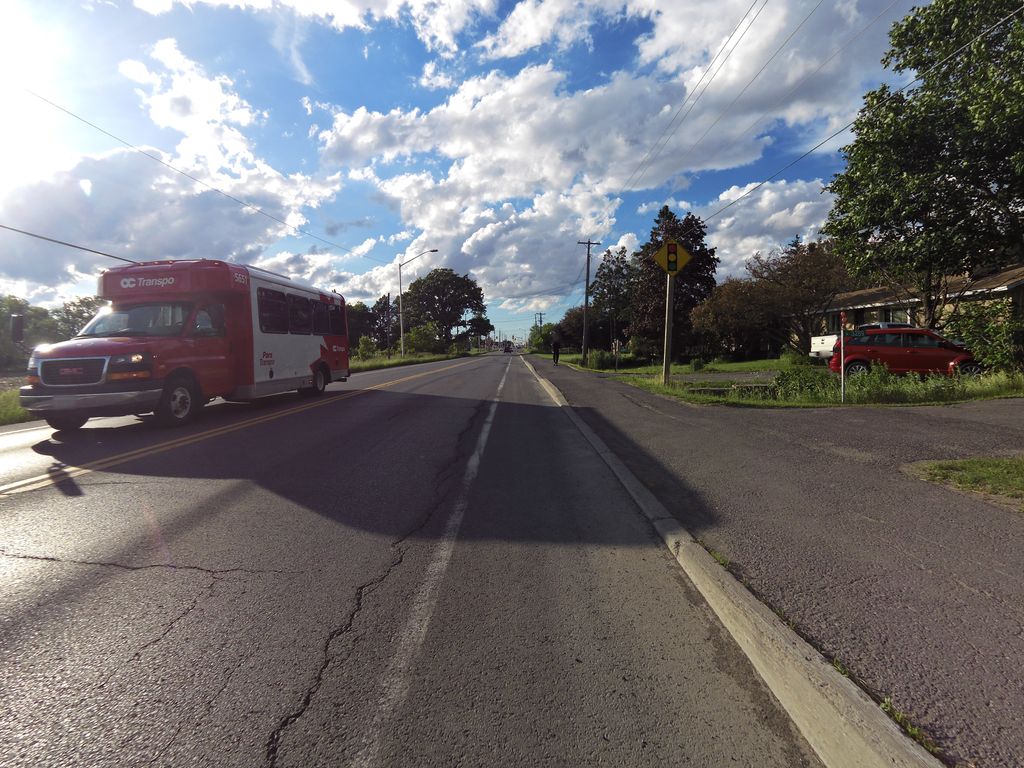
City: ottawa-gatineau